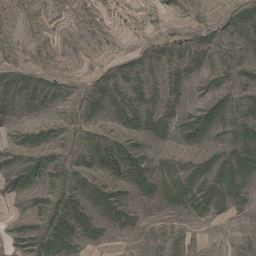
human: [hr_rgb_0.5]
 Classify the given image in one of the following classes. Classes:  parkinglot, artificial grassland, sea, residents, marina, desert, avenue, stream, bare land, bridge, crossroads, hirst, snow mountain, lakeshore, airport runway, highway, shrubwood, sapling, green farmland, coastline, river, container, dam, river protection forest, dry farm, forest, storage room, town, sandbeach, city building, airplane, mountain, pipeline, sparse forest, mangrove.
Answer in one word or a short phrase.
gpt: mountain